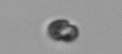
Label: Heterocapsa_rotundata